Question:
I have defined a RoundIconButton to increase the count when the user taps the button.
If the user needs to increase the count by 50, they have to tap 50 times.
How can i change the button to increase count continuously when the user taps and holds?
'''
int age = 20;
RoundIconButton(
icon: FontAwesomeIcons.plus,
onPressed: () {
setState(() {
age++;
});
class RoundIconButton extends StatelessWidget {
RoundIconButton({@required this.icon, @required this.onPressed});
final IconData icon;
final Function onPressed;
@override
Widget build(BuildContext context) {
return RawMaterialButton(
child: Icon(icon),
onPressed: onPressed,
elevation:
6.0, // will show only when onpress is defined. it is disabled by default.
shape: CircleBorder(),
fillColor: Color(0xFF4C4F5E),
constraints: BoxConstraints.tightFor(
width: 56.0,
height: 56.0,
),
);
}
}
'''
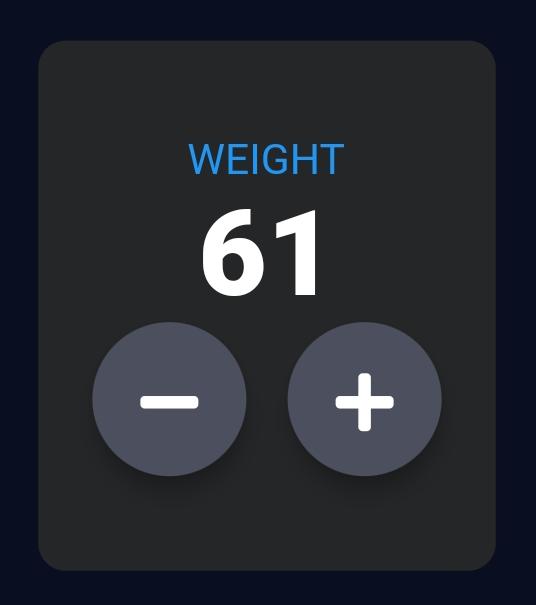
Answer: In order to achieve what you are looking for, you need to use the combination of 'Timer' from 'dart:async' package with 'GestureDetector'. Below is a complete sample of what it would look like based on the sample image your provided.
'''
class WeightSelect extends StatefulWidget {
@override
_WeightSelectState createState() => _WeightSelectState();
}
class _WeightSelectState extends State<WeightSelect> {
Timer _timer;
var _weight = 0;
@override
Widget build(BuildContext context) {
return Scaffold(
body: Center(
child: Container(
padding: const EdgeInsets.all(16.0),
decoration: BoxDecoration(
color: Colors.grey.shade600,
borderRadius: BorderRadius.circular(20.0)
),
child: Column(
mainAxisSize: MainAxisSize.min,
children: <Widget>[
Text("Weight".toUpperCase(),style: TextStyle(
fontSize: 24.0,
fontWeight: FontWeight.w500,
color: Colors.indigo,
),),
const SizedBox(height: 10.0),
Text("$_weight",style: TextStyle(
color: Colors.white,
fontWeight: FontWeight.bold,
fontSize: 30.0,
),),
const SizedBox(height: 10.0),
Row(
mainAxisSize: MainAxisSize.min,
children: <Widget>[
GestureDetector(
child: Container(
decoration: BoxDecoration(
shape: BoxShape.circle,
color: Colors.blue,
),
width: 60,
height: 60,
child: Center(
child: Container(
color: Colors.white,
width: 20,
height: 5.0,
),
),
),
onTap: (){
setState(() {
if(_weight > 0 ) _weight--;
});
},
onTapDown: (TapDownDetails details) {
print('down');
_timer = Timer.periodic(Duration(milliseconds: 100), (t) {
setState(() {
if(_weight > 0 )
_weight--;
});
print('value $_weight');
});
},
onTapUp: (TapUpDetails details) {
print('up');
_timer.cancel();
},
onTapCancel: () {
print('cancel');
_timer.cancel();
},
),
const SizedBox(width: 10.0),
GestureDetector(
child: Container(
decoration: BoxDecoration(
shape: BoxShape.circle,
color: Colors.blue,
),
width: 60,
height: 60,
child: Center(
child: Icon(Icons.add,size: 40.0, color: Colors.white,),
),
),
onTap: (){
setState(() {
_weight++;
});
},
onTapDown: (TapDownDetails details) {
print('down');
_timer = Timer.periodic(Duration(milliseconds: 100), (t) {
setState(() {
_weight++;
});
print('value $_weight');
});
},
onTapUp: (TapUpDetails details) {
print('up');
_timer.cancel();
},
onTapCancel: () {
print('cancel');
_timer.cancel();
},
),
],
),
],
),
),
),
);
}
}
'''